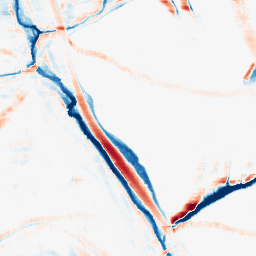
Category: morphological
Decomposition family: morphological_rect
Decomposition parameters: operation: average
width: 20
height: 10
Upsampling method: quintic
Upsampling parameters: scale: 8
Upsampling scale: 8